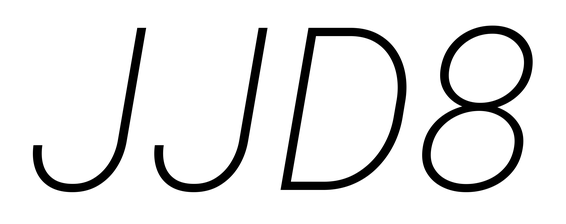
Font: Roboto-Italic_ExtraLight_Italic